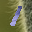
Label: 1